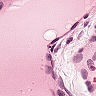
Metastatic tissue present: no